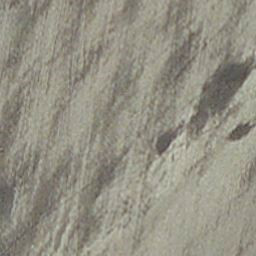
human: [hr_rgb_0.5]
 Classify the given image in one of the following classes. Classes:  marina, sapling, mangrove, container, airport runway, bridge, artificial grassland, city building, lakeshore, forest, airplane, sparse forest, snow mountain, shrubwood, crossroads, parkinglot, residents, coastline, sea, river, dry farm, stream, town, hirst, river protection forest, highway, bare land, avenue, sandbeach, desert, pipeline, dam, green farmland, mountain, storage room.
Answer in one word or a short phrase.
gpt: dry farm